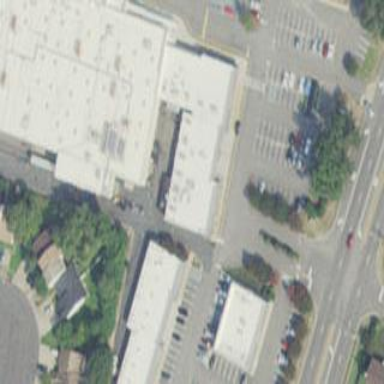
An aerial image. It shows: Supermarket building.